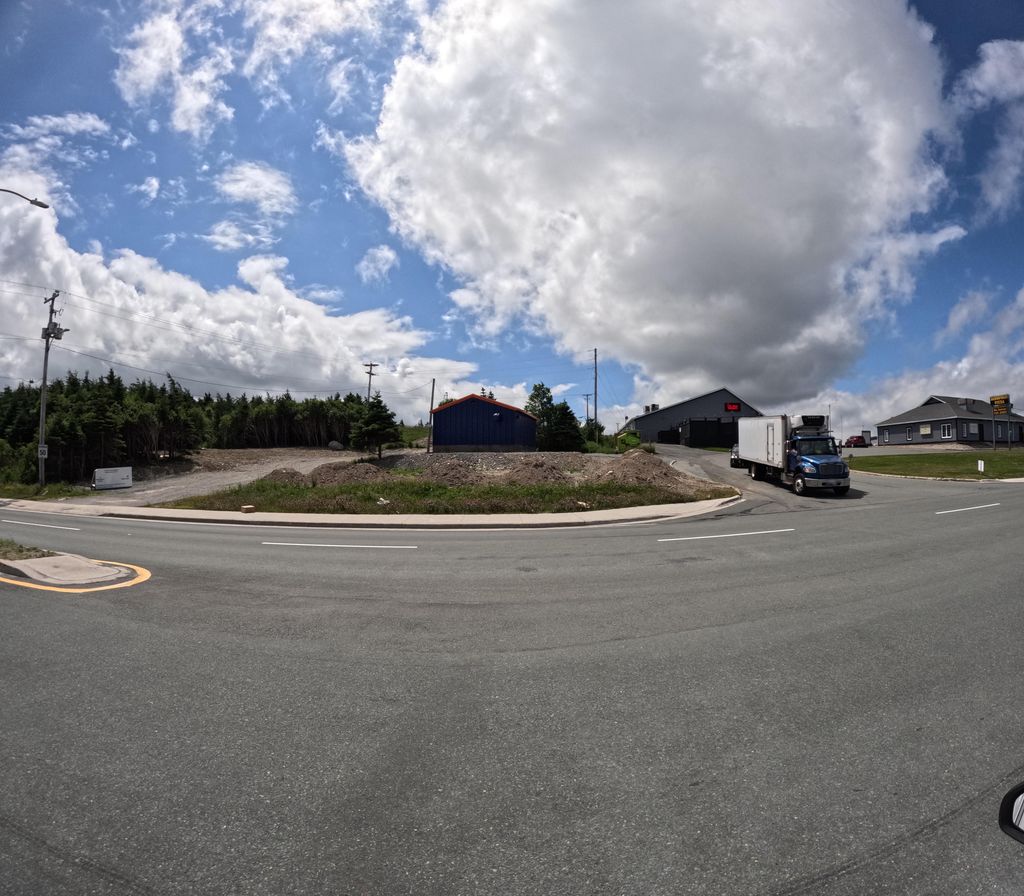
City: st_johns